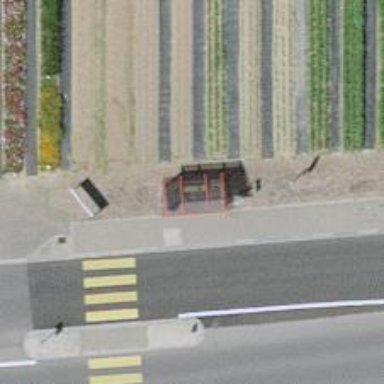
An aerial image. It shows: Bench.